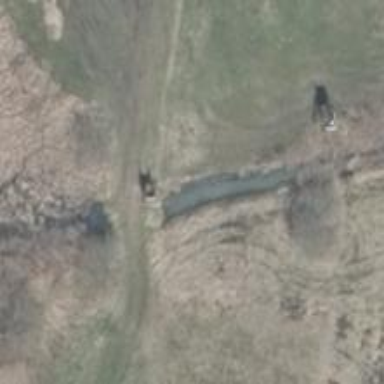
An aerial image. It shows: Culvert tunnel.